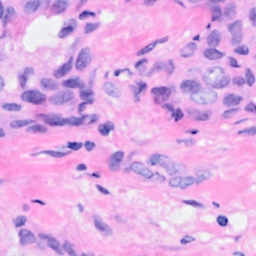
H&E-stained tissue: Breast